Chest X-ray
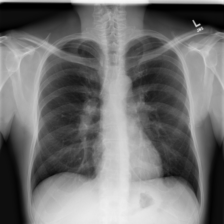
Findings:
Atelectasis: negative
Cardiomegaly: negative
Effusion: negative
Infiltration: negative
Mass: negative
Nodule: negative
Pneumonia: negative
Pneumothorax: negative
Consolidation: negative
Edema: negative
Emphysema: negative
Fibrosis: negative
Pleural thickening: negative
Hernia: negative